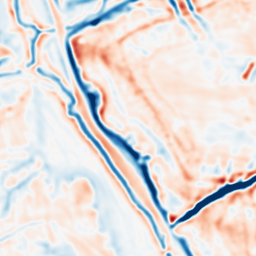
Category: multiscale
Decomposition family: dog
Decomposition parameters: sigma_low: 2
sigma_high: 5
Upsampling method: fft_zeropad
Upsampling parameters: scale: 8
Upsampling scale: 8